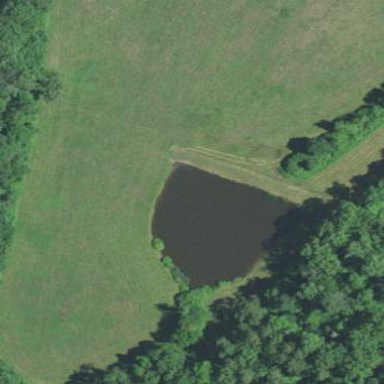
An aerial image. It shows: Reservoir of natural water.